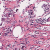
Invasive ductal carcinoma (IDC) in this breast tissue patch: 0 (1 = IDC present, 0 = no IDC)